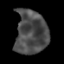
Tissue: lung
Cell type: Epithelial cells
Senescence score: 0.2051
Nuclear area (px): 1381
Mean DAPI intensity: 76.202